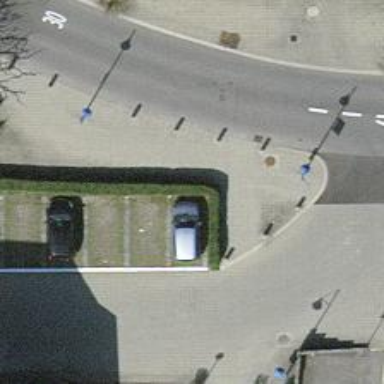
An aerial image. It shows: Bollard barrier.